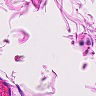
Metastatic tissue present: no